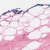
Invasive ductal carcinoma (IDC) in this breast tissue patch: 0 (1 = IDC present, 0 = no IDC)